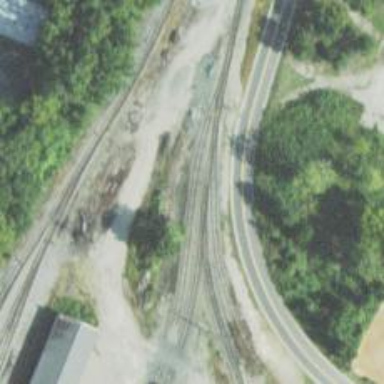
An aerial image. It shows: Railway siding for service.